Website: lowes
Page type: payment
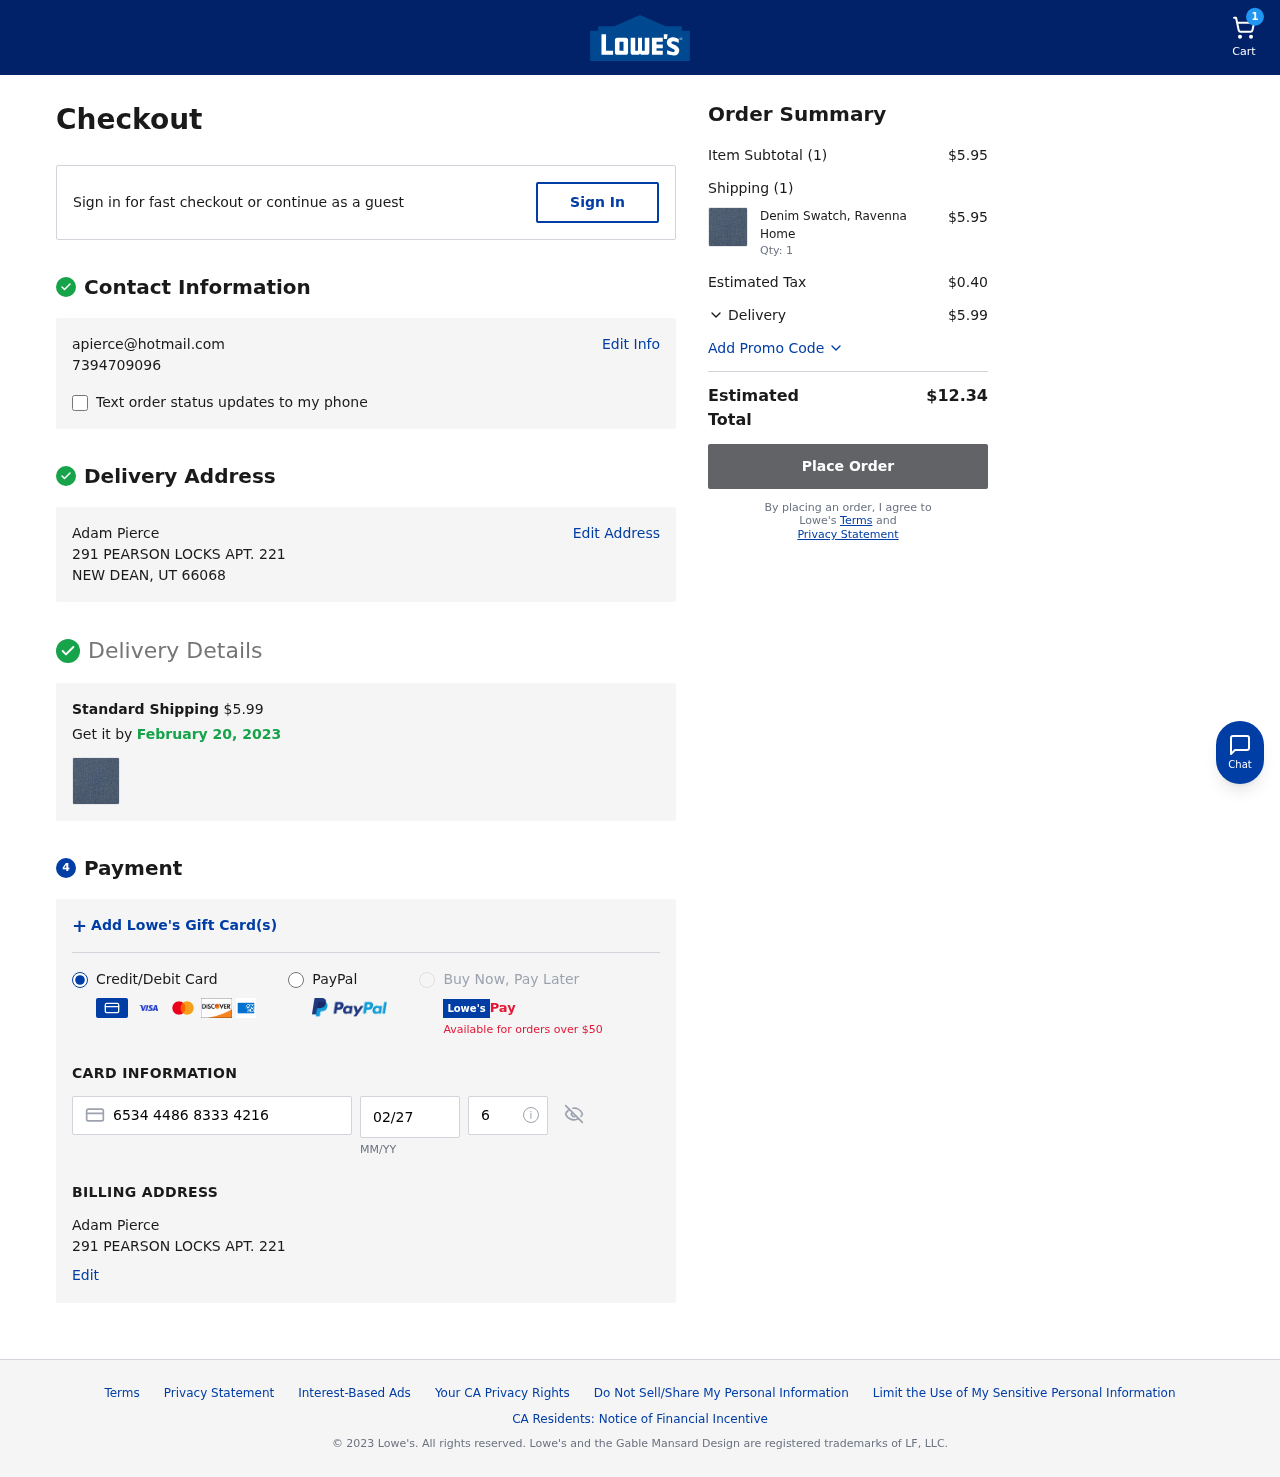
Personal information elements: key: PII_CARD_CVV
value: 631
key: PII_CARD_EXPIRY
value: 02/27
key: PII_CARD_NUMBER
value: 6534 4486 8333 4216
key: PII_EMAIL
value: apierce@hotmail.com
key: PII_FULLNAME
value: Adam Pierce
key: PII_FULLNAME2
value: Adam Pierce
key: PII_PHONE
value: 7394709096
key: PII_STREET
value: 291 PEARSON LOCKS APT. 221
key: PII_STREET2
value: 291 PEARSON LOCKS APT. 221
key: PII_CITY_STATE_ZIP
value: NEW DEAN, UT 66068
Product elements: key: PRODUCT1_NAME
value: Denim Swatch, Ravenna Home
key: PRODUCT1_PRICE
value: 5.95
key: PRODUCT1_QUANTITY
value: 1
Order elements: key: ORDER_NUM_ITEMS
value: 1
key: ORDER_SHIPPING_COST
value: $5.99
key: ORDER_DELIVERY_DATE
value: February 20, 2023
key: ORDER_SUBTOTAL
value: $5.95
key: ORDER_NUM_ITEMS2
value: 1
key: ORDER_TAX
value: $0.40
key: ORDER_SHIPPING_COST2
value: $5.99
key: ORDER_TOTAL
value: $12.34